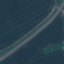
Label: Highway